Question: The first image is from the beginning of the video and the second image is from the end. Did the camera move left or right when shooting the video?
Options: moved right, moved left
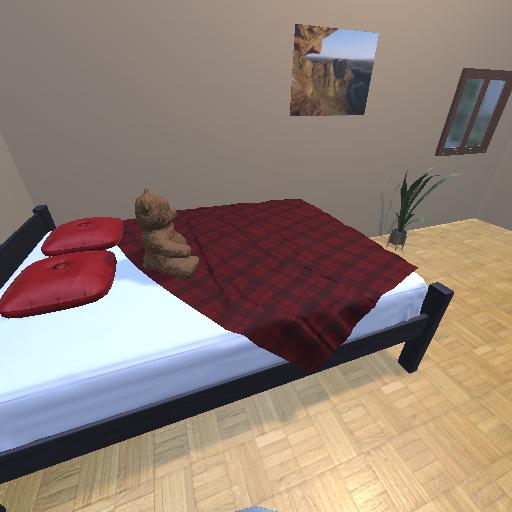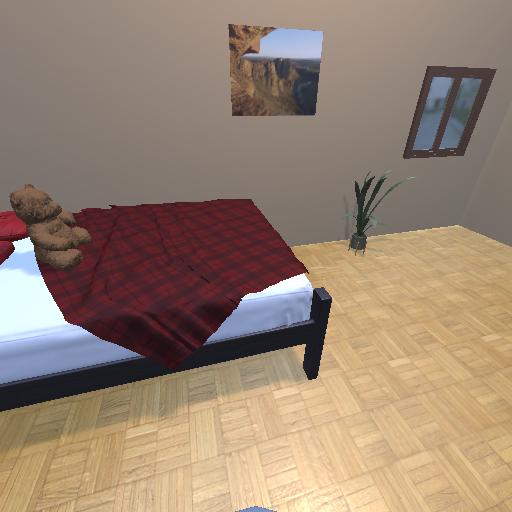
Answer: moved right